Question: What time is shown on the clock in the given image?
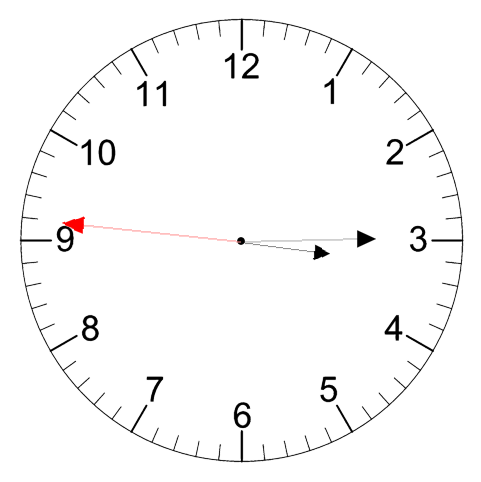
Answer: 03:14:46